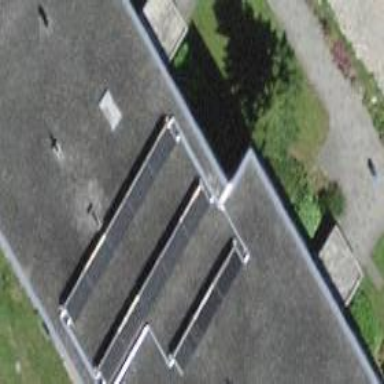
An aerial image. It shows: Residential building with flat roof.